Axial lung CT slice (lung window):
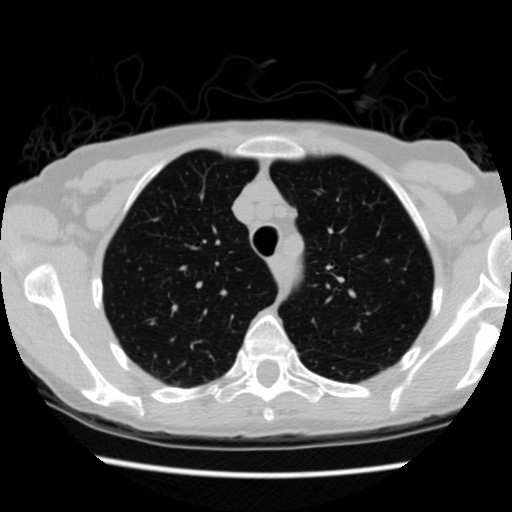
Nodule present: no